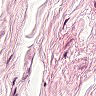
Metastatic tissue present: no